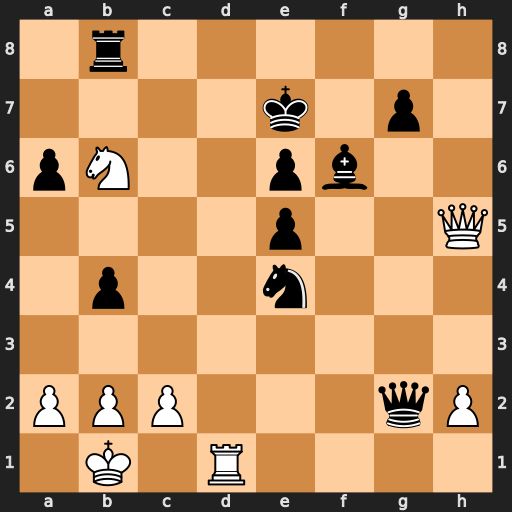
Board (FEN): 1r6/4k1p1/pN2pb2/4p2Q/1p2n3/8/PPP3qP/1K1R4
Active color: w
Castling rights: -
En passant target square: -
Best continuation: Rd7+ Kf8 Qf7#